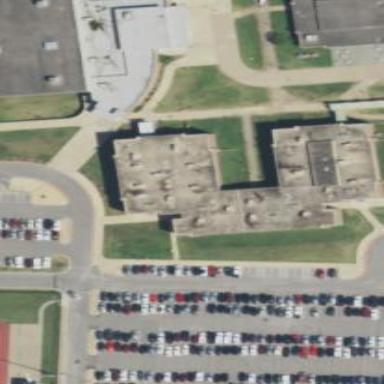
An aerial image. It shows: School building.